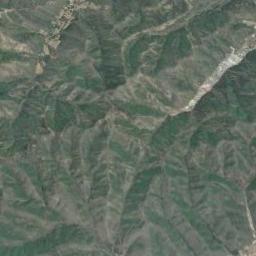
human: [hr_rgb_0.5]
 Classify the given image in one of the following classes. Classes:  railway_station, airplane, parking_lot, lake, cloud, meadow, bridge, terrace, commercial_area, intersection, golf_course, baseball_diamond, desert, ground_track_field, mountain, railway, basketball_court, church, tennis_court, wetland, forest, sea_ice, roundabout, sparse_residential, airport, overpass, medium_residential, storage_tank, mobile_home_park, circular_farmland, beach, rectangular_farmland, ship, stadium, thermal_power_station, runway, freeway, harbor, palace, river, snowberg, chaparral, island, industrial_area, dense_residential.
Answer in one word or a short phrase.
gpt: mountain